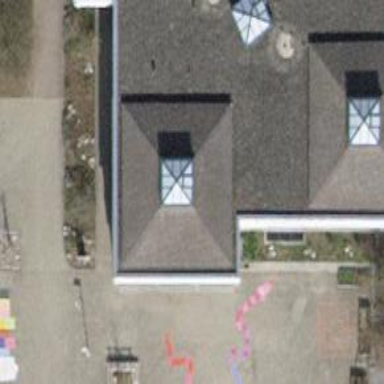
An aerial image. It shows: Kindergarten.